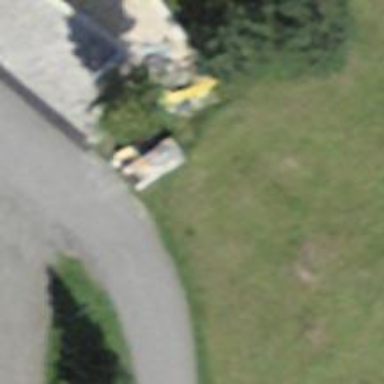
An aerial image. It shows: Bench.